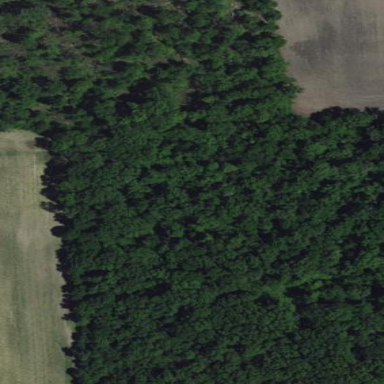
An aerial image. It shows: Serene woodland landscape.